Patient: sex M, age 67
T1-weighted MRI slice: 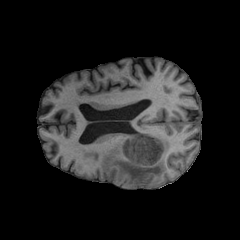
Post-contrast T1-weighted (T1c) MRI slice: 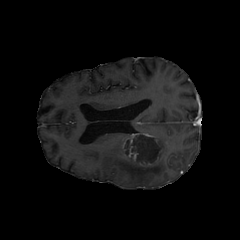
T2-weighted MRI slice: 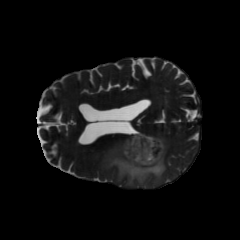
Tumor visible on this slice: yes
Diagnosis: Glioblastoma, IDH-wildtype
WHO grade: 4